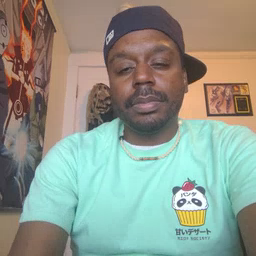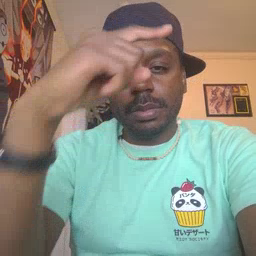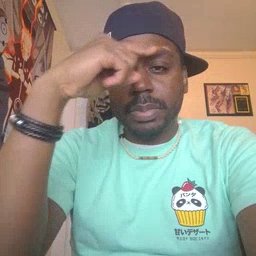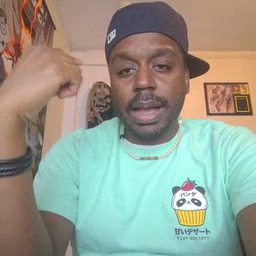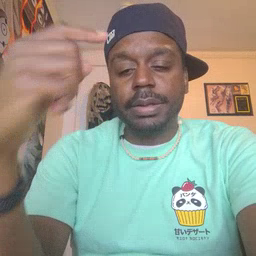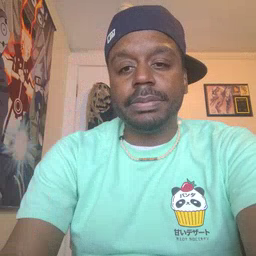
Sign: black